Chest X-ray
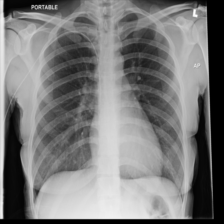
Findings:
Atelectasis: negative
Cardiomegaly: negative
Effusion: negative
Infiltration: negative
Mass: negative
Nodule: negative
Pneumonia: negative
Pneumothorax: negative
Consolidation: negative
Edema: negative
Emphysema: negative
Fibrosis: negative
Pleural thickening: negative
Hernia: negative